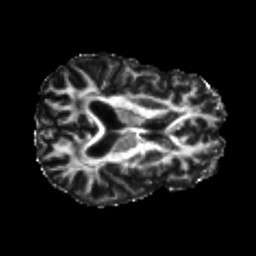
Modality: FA
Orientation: axial
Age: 21
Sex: male
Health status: healthy
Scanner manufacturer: philips
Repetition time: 7.386 s
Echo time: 0.08599 s